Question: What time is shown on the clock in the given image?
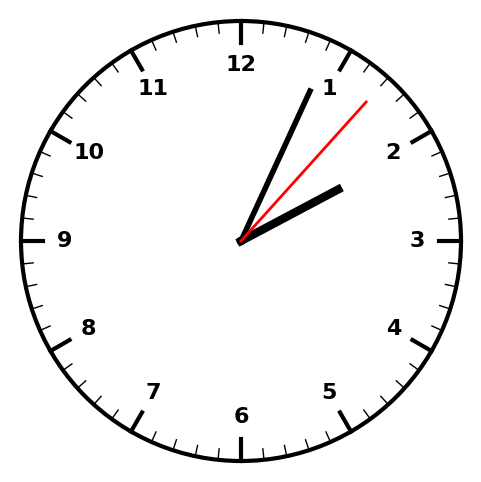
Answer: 02:04:07